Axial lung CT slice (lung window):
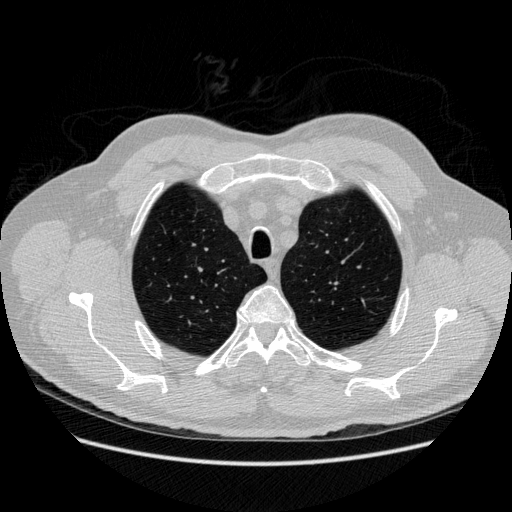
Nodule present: no